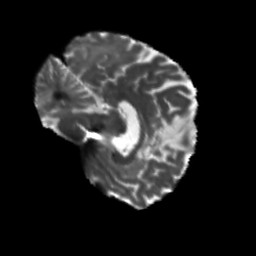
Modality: T2w
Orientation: sagittal
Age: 69
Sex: female
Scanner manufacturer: siemens
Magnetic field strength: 3 T
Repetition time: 5.47 s
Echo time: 0.0854 s